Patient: sex M, age 58
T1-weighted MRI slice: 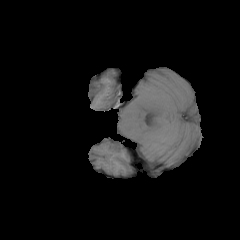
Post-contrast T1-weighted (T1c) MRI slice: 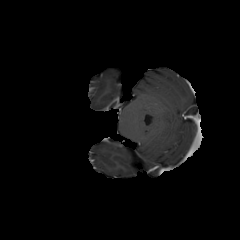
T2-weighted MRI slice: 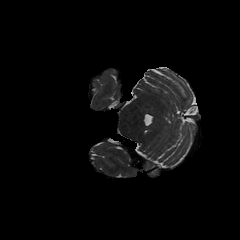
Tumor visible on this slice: no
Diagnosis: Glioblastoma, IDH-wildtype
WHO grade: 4